Question: Count the number of objects in the diagram.
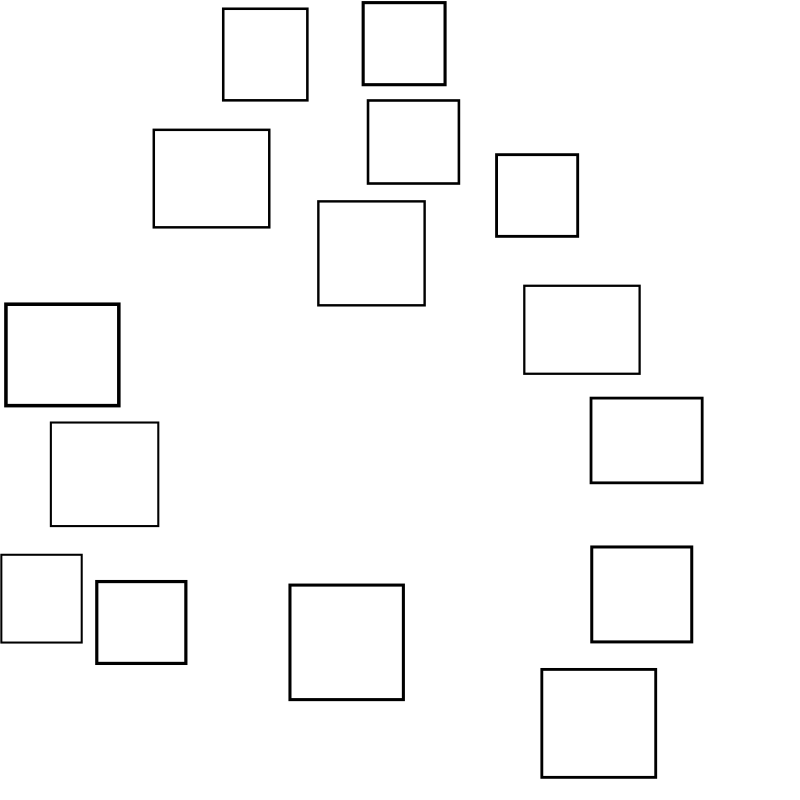
Answer: 15